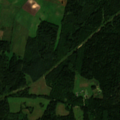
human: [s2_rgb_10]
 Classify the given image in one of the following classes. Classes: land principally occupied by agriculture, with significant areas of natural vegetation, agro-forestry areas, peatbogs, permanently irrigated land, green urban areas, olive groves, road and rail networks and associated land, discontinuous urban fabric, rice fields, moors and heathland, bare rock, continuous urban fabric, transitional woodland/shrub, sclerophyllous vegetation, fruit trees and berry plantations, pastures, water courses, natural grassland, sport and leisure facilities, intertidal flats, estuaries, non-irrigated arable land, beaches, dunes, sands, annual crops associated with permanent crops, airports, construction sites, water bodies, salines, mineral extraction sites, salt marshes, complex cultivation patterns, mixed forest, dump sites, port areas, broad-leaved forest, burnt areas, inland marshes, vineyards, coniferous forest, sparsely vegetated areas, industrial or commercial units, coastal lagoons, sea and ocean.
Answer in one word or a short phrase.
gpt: pastures, coniferous forest, mixed forest, transitional woodland/shrub